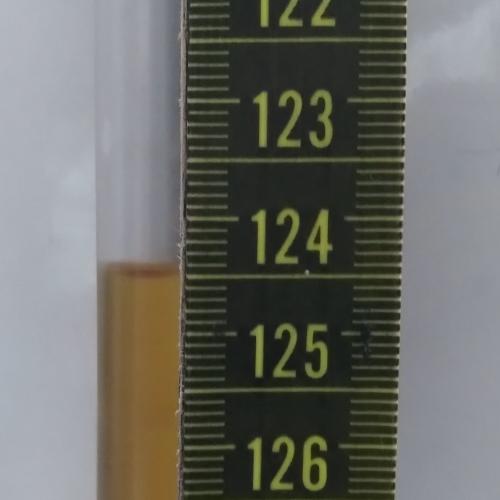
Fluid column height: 124.5 cm